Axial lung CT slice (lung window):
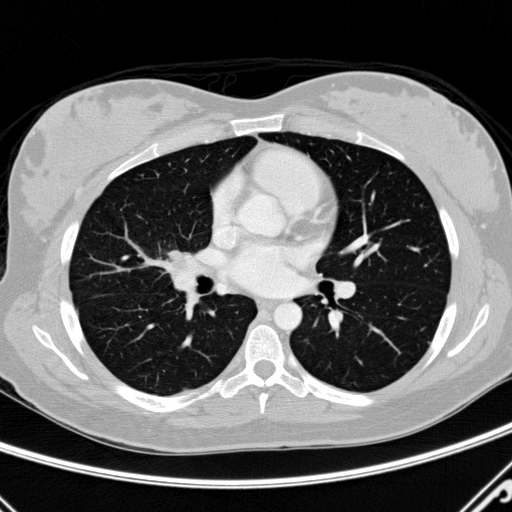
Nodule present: yes
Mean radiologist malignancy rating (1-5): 3